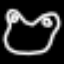
Label: frog